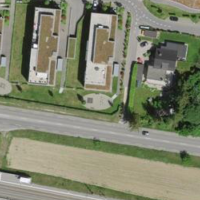
EUNIS habitat code: 54
Species observed at this site:
Melittis melissophyllum